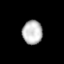
Tissue: lung
Cell type: Epithelial cells
Senescence score: 0.182
Nuclear area (px): 470
Mean DAPI intensity: 187.43